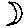
Label: moon